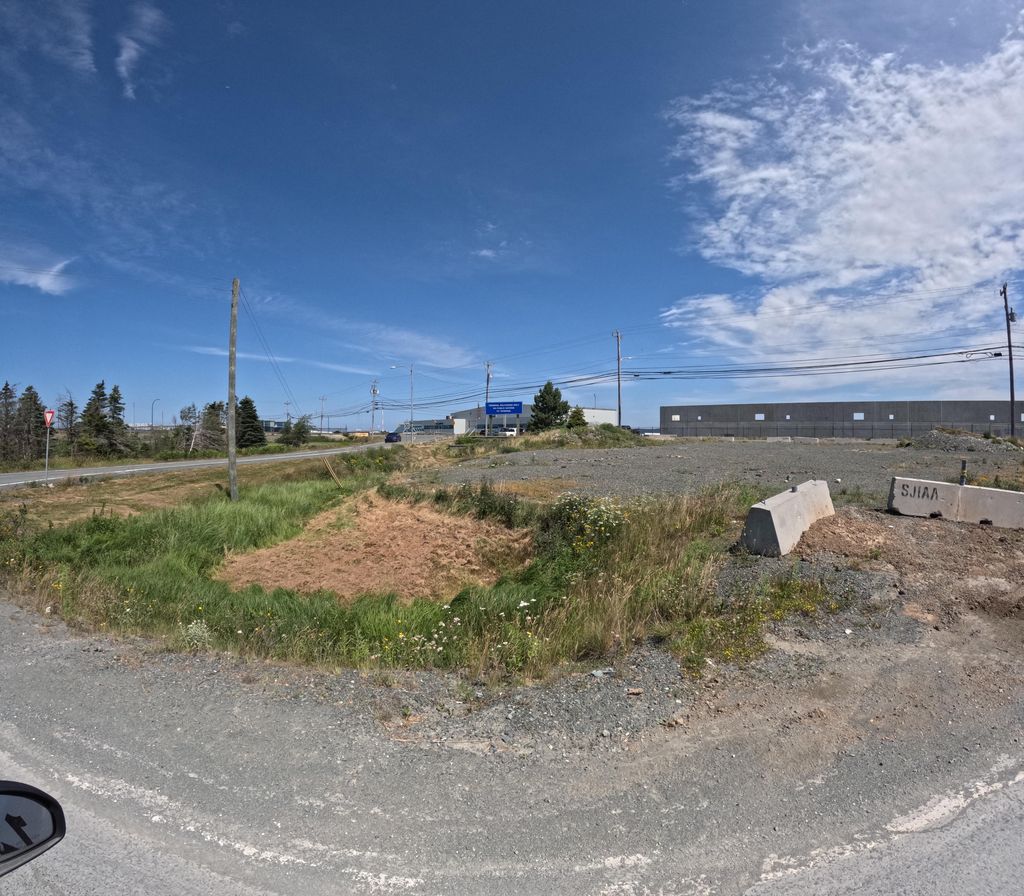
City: st_johns